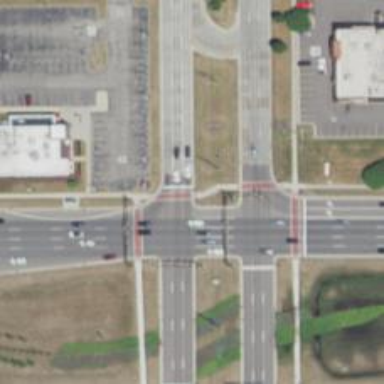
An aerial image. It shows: Footway that serves as traffic island.